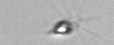
Label: Calciopappus